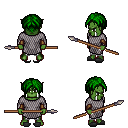
a pixel art fantasy rpg character, male body template, orc, green skin, chain mail, white pants, green parted hairstyle, leather bracers, gray slippers, spear, four views (front, back, left, right), 2x2 character sprite sheet, small pixel art, hard edges, no anti-aliasing